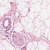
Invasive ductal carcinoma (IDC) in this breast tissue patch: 0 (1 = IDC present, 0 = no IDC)